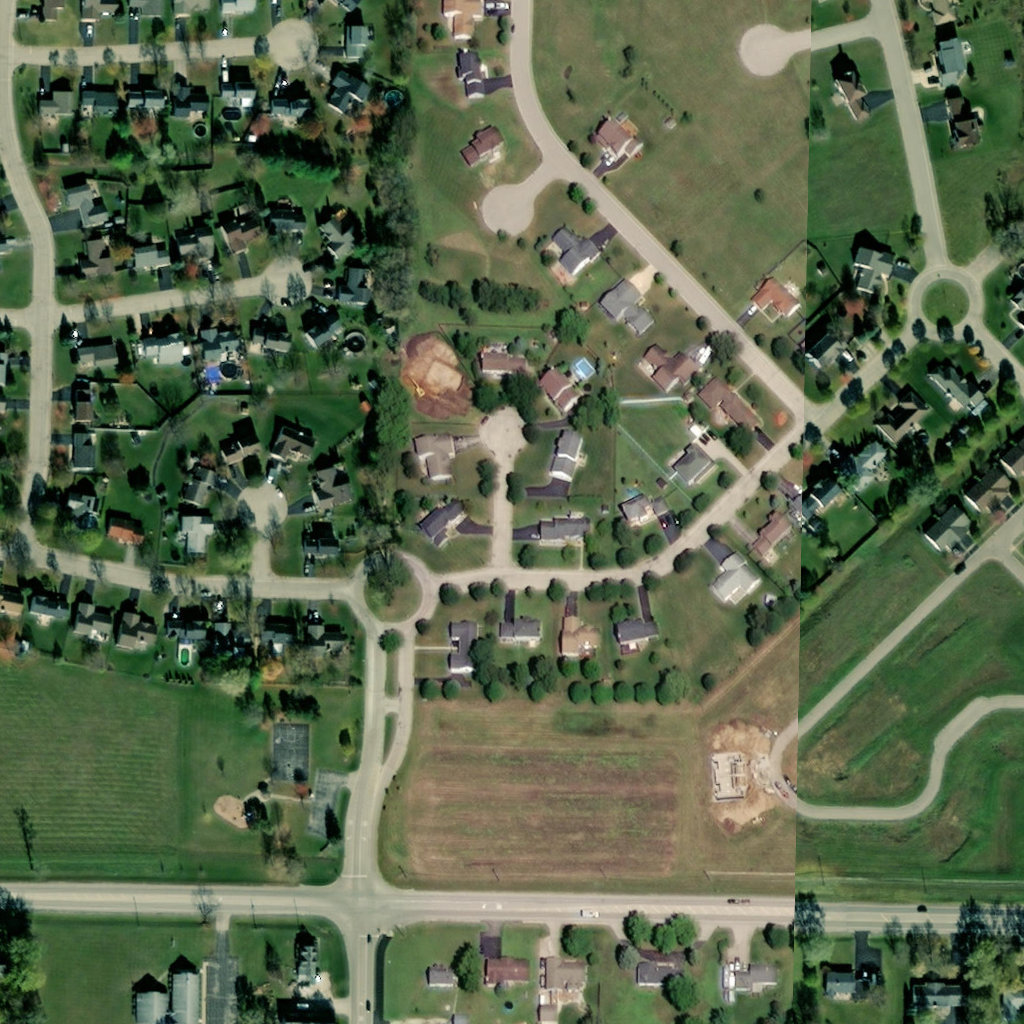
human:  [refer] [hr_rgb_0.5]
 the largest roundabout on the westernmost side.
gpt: <box>[[34, 53, 43, 62, 0]]</box>